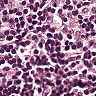
Metastatic tissue present: no